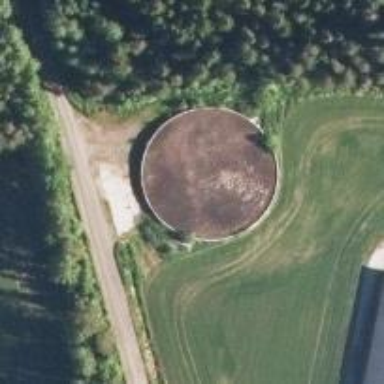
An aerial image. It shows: Silo.